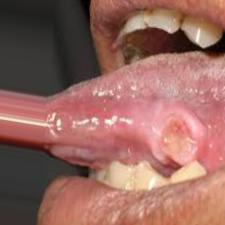
Condition: Mouth Ulcer